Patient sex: M
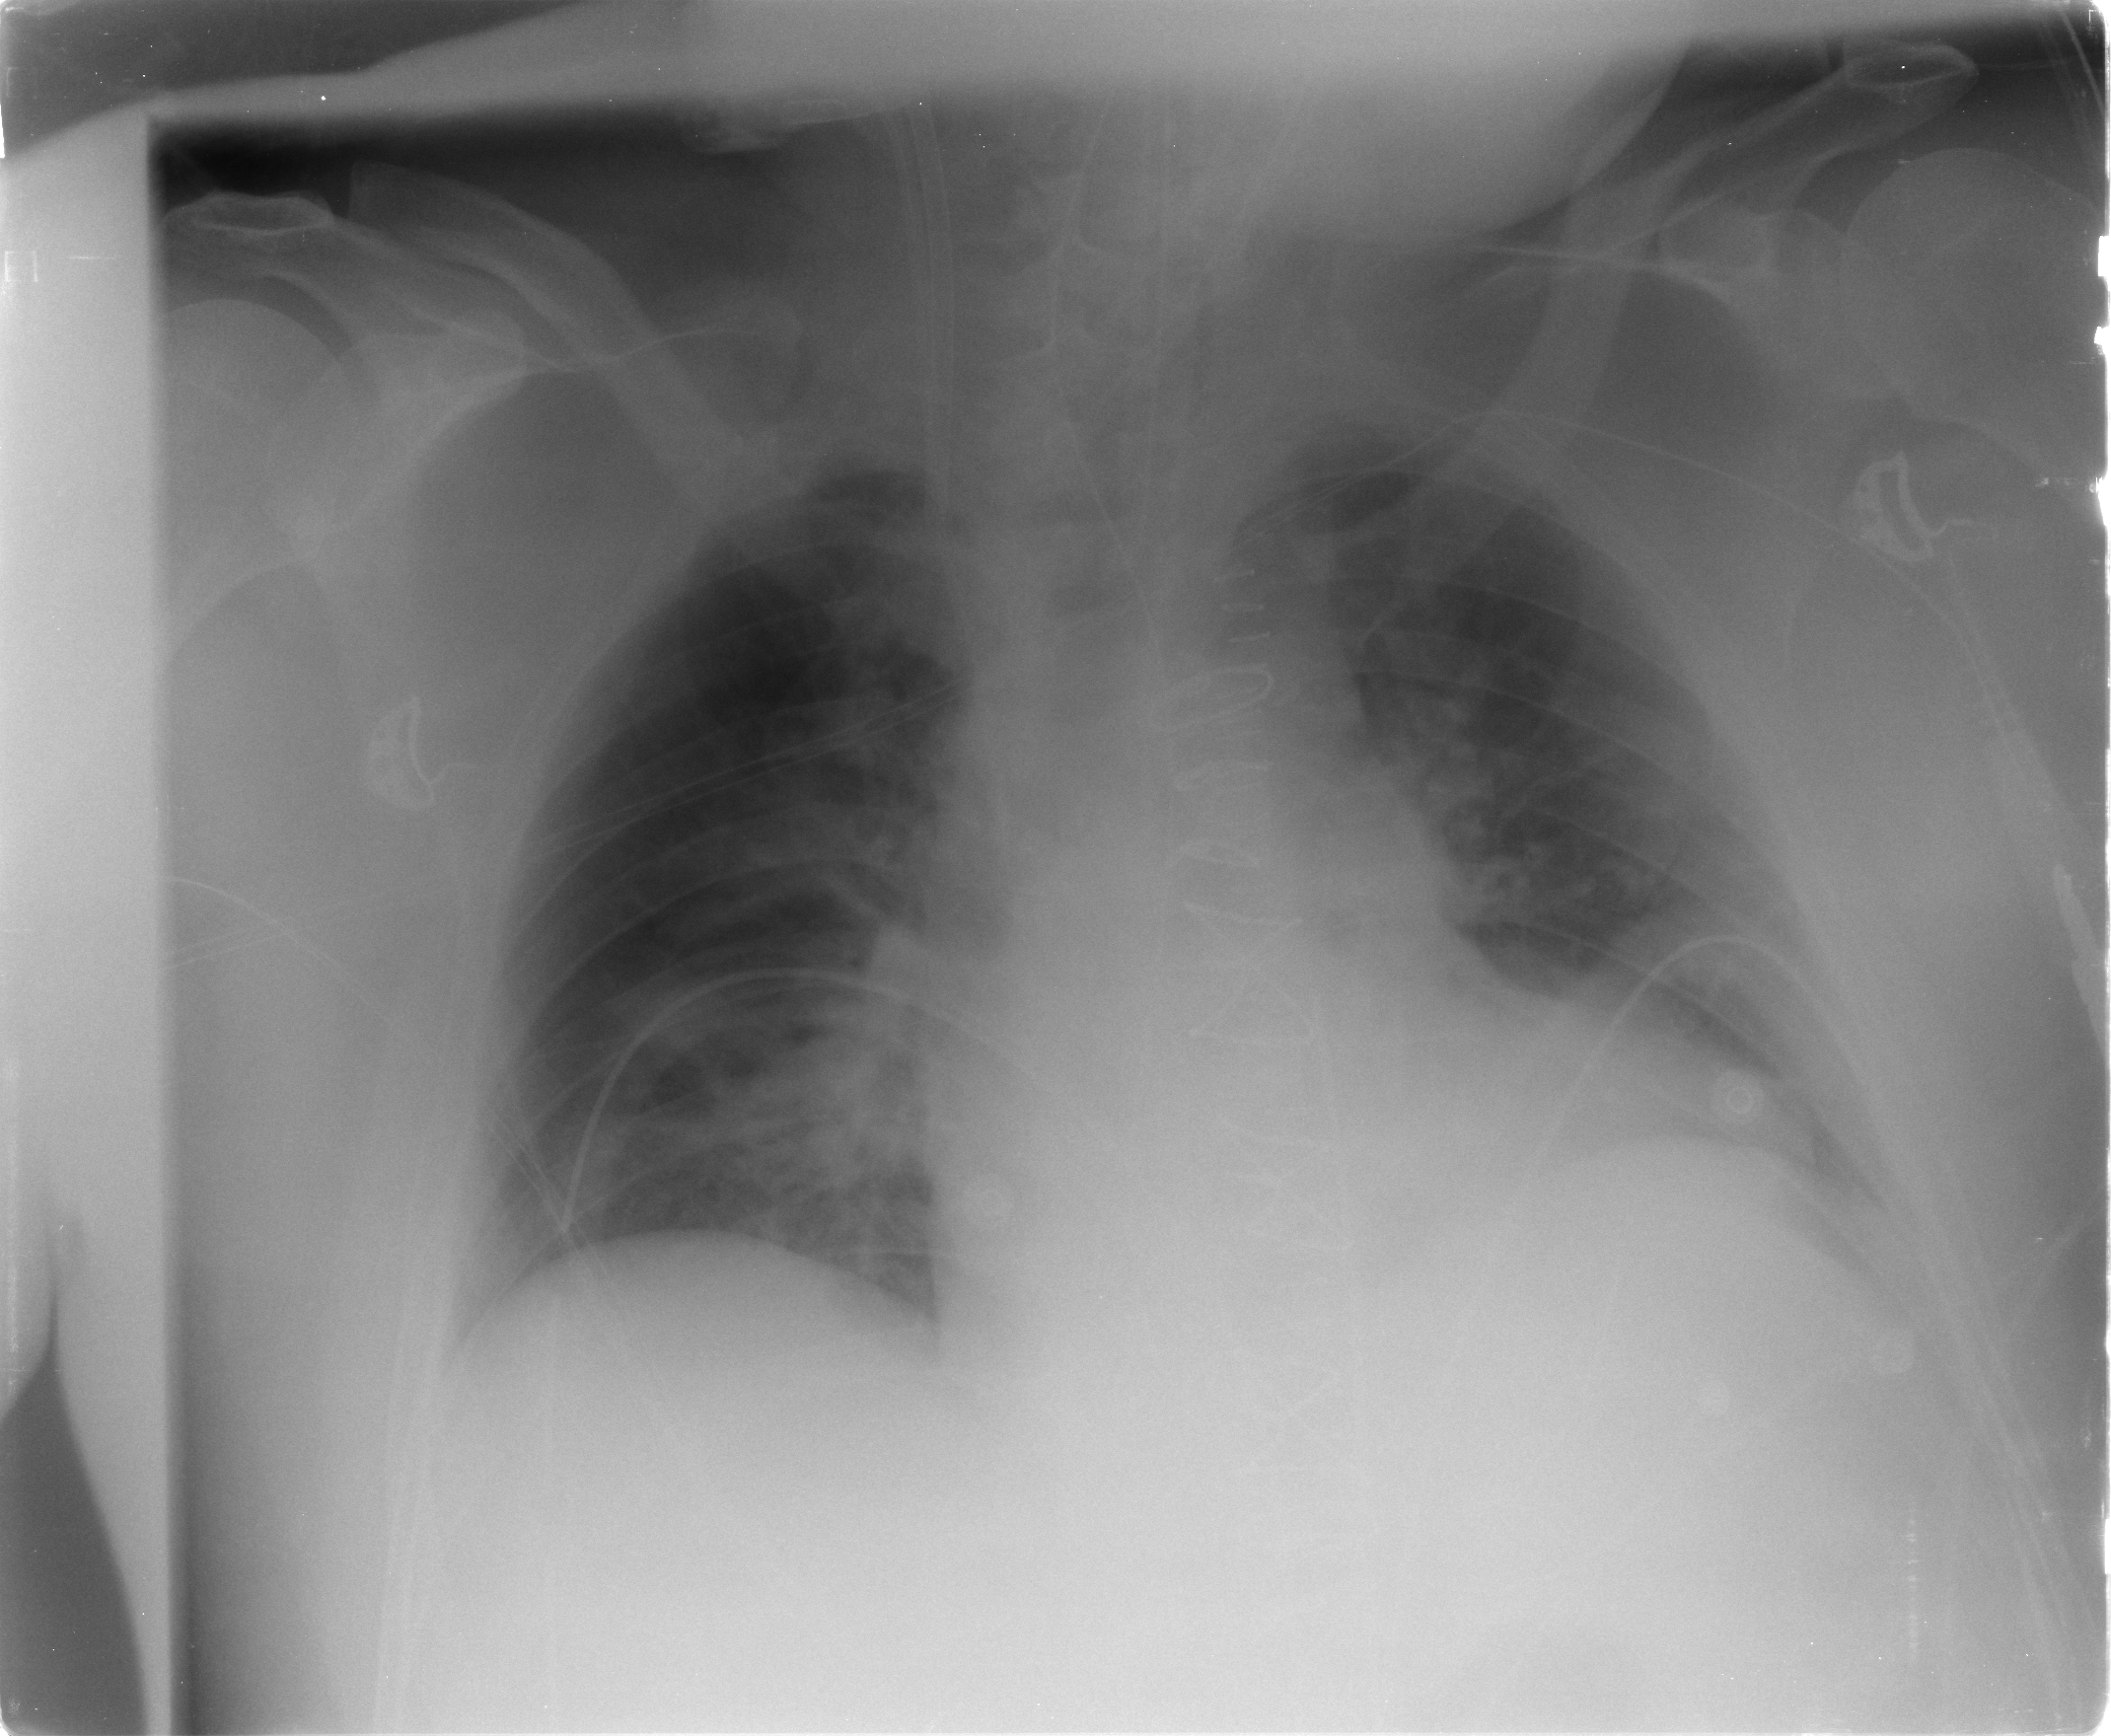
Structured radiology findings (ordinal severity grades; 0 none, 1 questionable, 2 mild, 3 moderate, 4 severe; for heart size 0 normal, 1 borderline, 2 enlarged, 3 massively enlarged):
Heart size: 1
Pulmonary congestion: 1
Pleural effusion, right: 0
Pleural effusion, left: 0
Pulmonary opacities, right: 1
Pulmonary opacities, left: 0
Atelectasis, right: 1
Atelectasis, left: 1